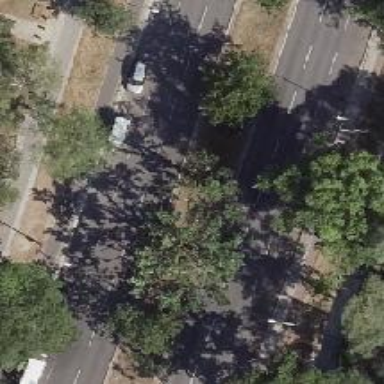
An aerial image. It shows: Secondary road with asphalt surface. There is parallel parking lane on the right side and cycle track on the right as well.